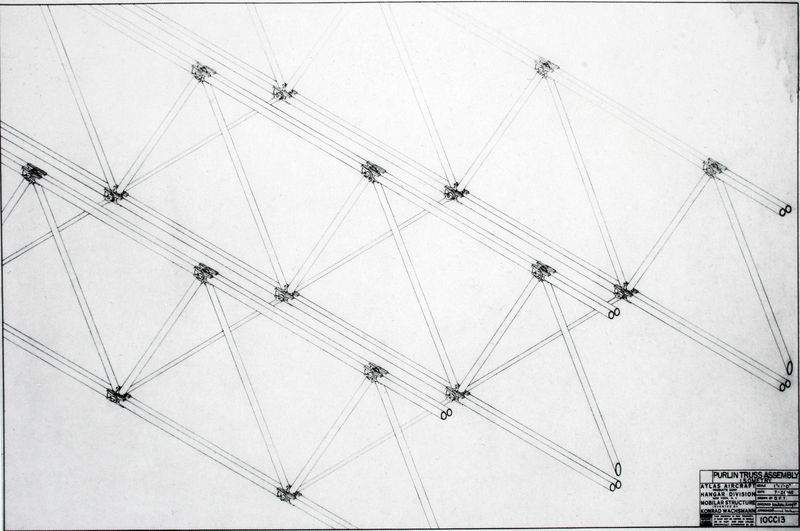
Titel: Hangar-Konstruktionen für Atlas Aircraft (Mobilar Structure), Raumfachwerkbinder, Konstruktionszeichnung
Künstler: Konrad Wachsmann
Standort: New York
Schlagwörter: verbindung, linien, stangen, scharniere, konstruktion, dreiecke, streben, geraden, beschrfitung, kreuzpunkte